Interaction volume radius: 10 \u00c5
Interaction volume height: 20 \u00c5
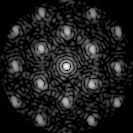
Disorder parameter: 0.305